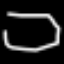
Label: octagon